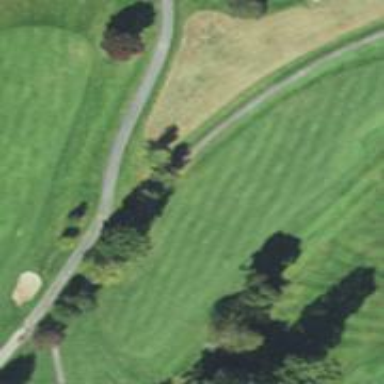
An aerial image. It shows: View of golf hole.